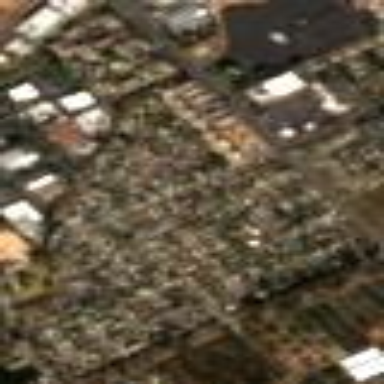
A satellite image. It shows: Residential area.